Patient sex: M
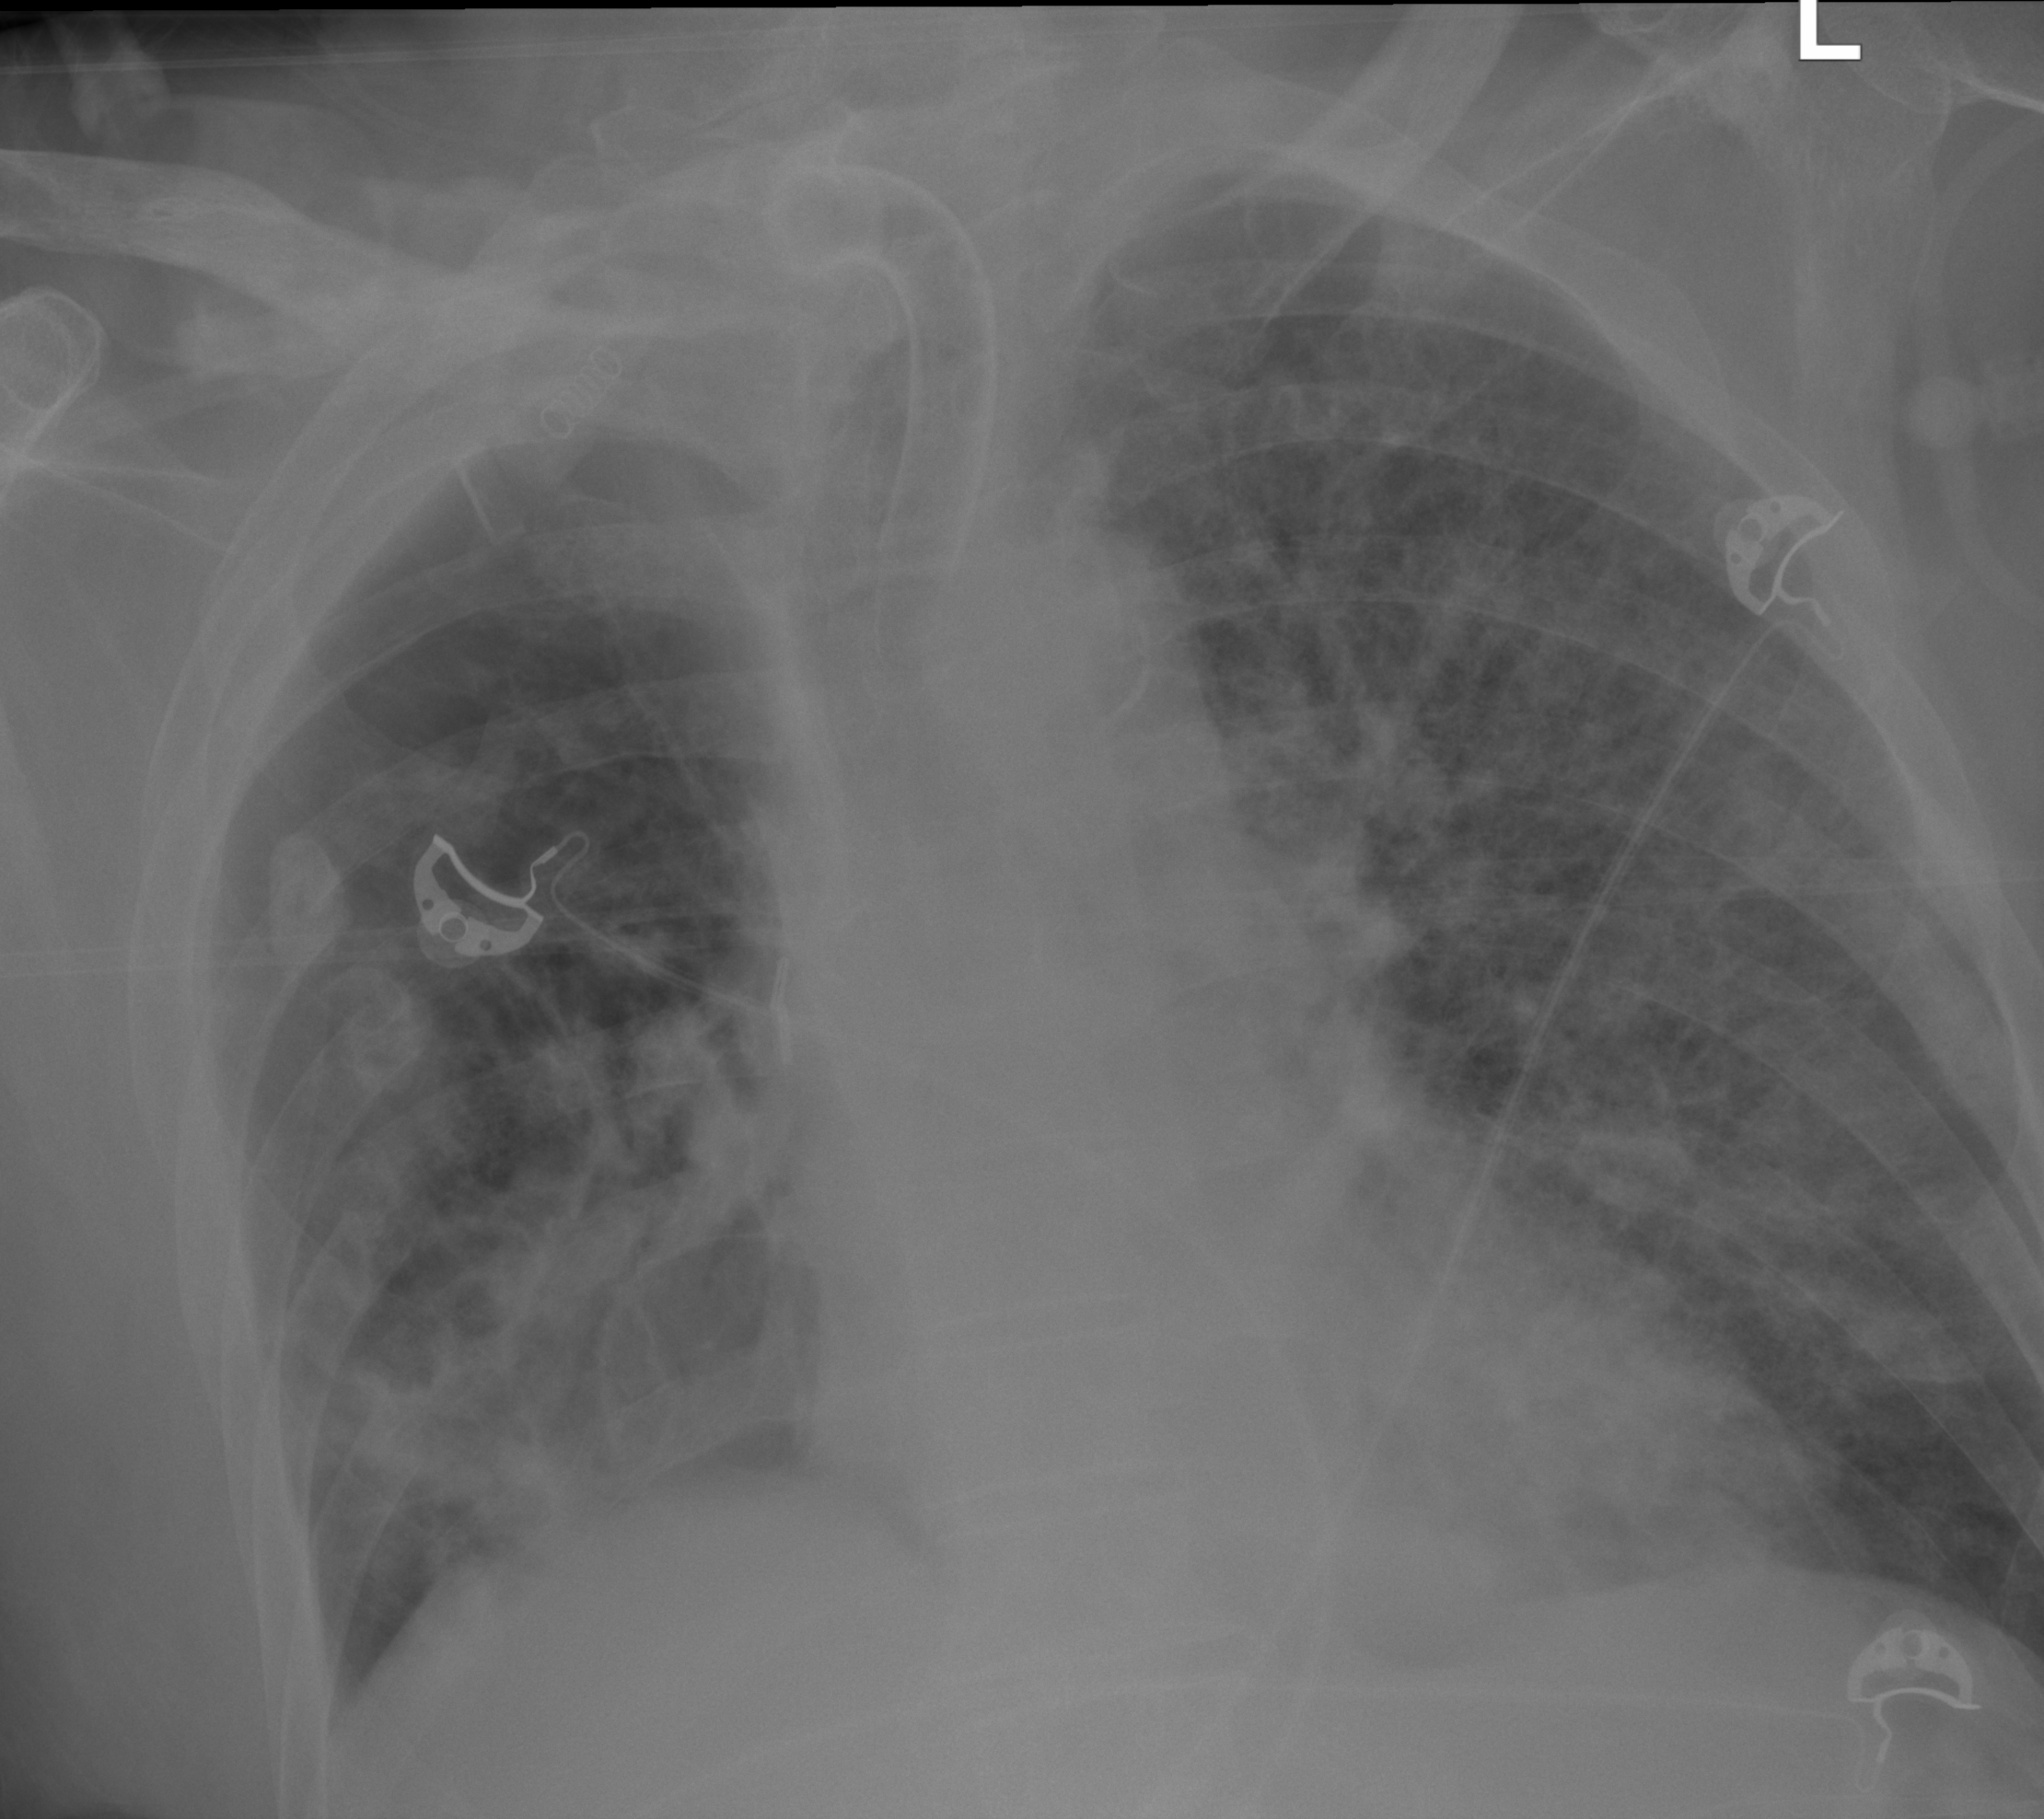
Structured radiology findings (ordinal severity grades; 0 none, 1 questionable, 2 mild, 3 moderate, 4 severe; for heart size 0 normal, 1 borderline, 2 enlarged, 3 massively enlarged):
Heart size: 0
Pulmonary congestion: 0
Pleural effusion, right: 0
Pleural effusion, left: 0
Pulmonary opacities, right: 3
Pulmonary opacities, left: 3
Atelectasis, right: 2
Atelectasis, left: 0